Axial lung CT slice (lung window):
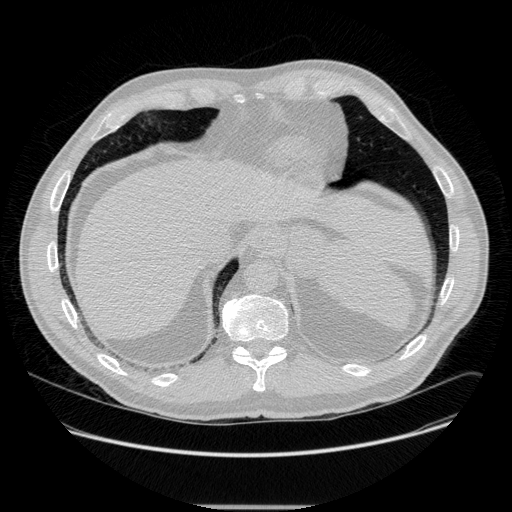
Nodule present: no